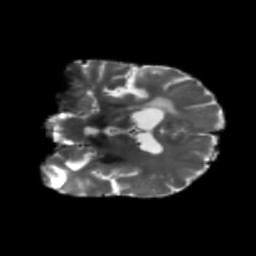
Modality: T2w
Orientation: coronal
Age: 60
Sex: female
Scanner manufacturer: siemens
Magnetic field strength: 3 T
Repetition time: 5.47 s
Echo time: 0.0854 s